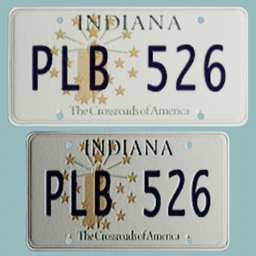
Label: mechanical